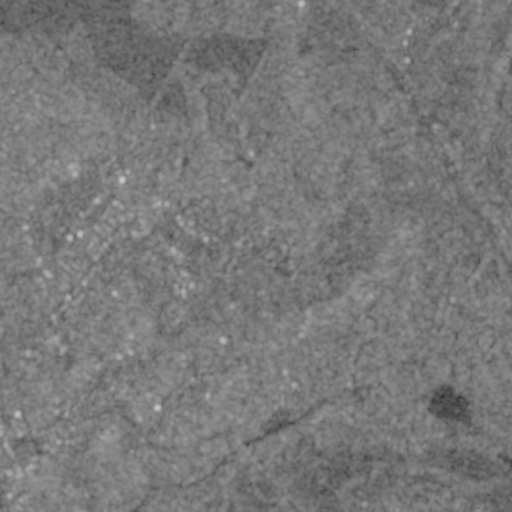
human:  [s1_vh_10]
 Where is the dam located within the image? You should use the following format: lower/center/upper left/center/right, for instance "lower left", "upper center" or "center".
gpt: The dam is located in the upper center of the image.
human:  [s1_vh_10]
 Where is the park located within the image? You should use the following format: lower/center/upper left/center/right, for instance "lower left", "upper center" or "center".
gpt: The park is located in the lower left of the image.
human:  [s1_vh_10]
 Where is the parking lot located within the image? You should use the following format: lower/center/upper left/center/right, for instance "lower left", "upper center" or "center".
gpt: The parking lot is located in the upper right of the image.
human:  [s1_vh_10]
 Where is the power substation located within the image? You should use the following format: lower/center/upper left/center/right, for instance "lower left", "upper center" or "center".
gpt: The power substation is located in the lower left of the image.
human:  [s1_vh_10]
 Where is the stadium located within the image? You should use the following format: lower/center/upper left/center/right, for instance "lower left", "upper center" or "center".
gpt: The stadium is located in the lower left of the image.
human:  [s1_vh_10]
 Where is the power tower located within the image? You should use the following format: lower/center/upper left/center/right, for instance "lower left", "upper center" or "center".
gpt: There is no power tower in the image.

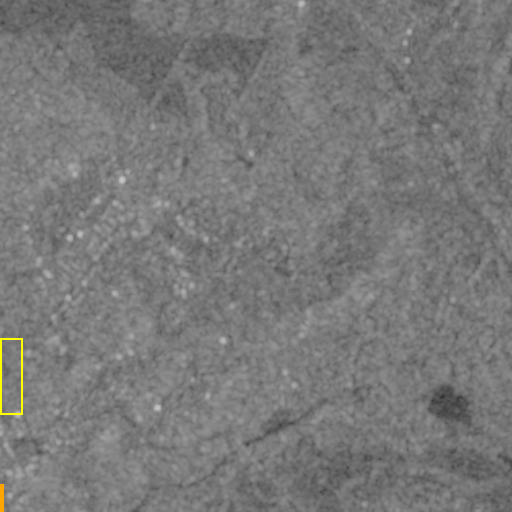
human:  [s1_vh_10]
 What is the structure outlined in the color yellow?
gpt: The structure outlined in yellow is a park.
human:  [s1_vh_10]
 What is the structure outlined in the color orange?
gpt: The structure outlined in orange is a stadium.
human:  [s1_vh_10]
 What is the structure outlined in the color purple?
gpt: There is no purple outline.